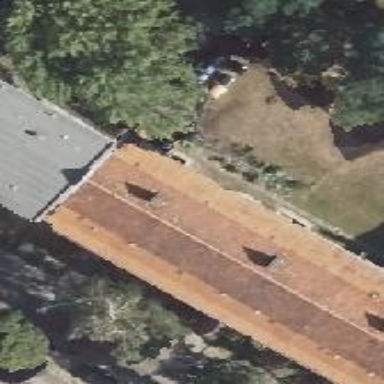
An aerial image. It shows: Gabled roof on building that houses apartments.